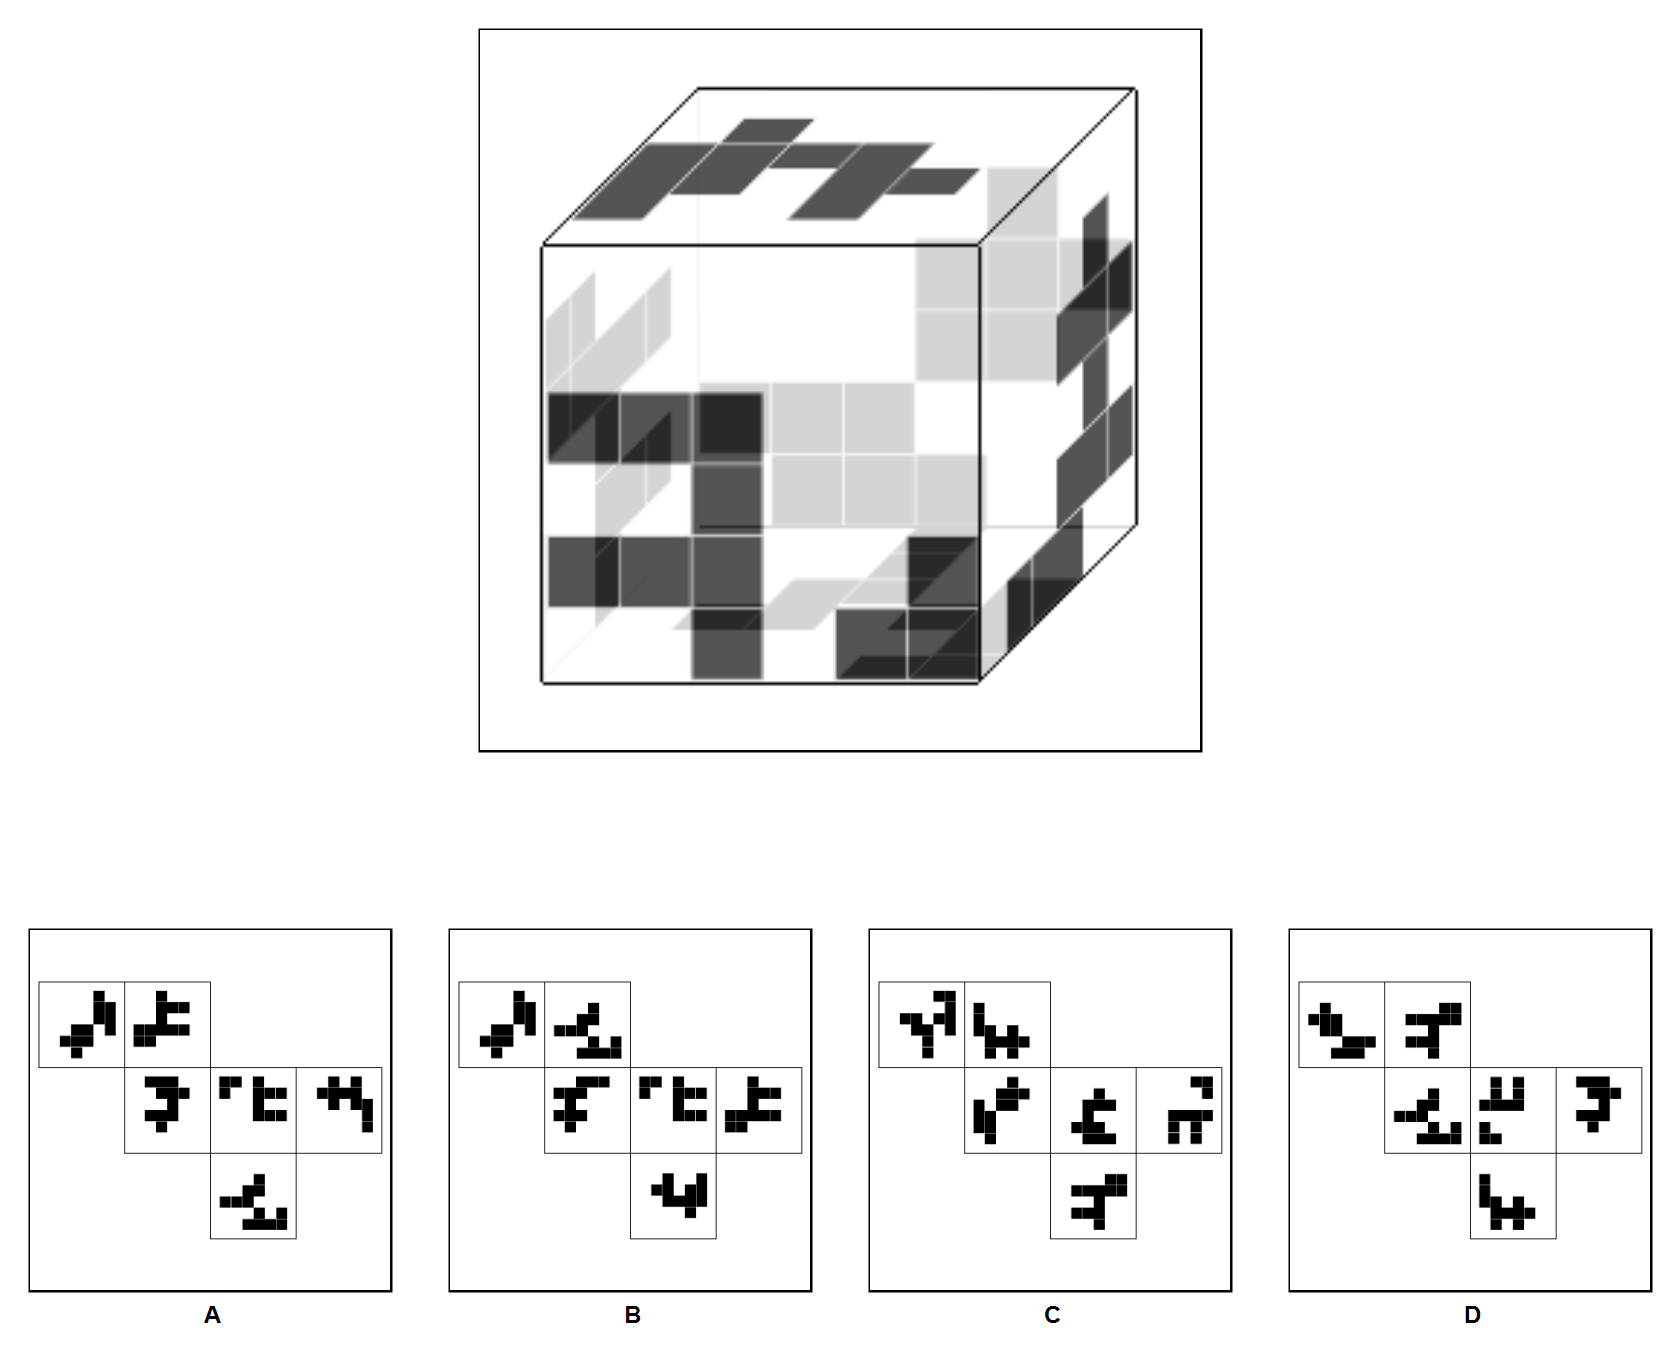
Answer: A